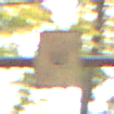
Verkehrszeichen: EndeUmleitung
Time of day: MorningAfternoon
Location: Outdoor (Nature)
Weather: Overcast
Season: Autumn
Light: Natural